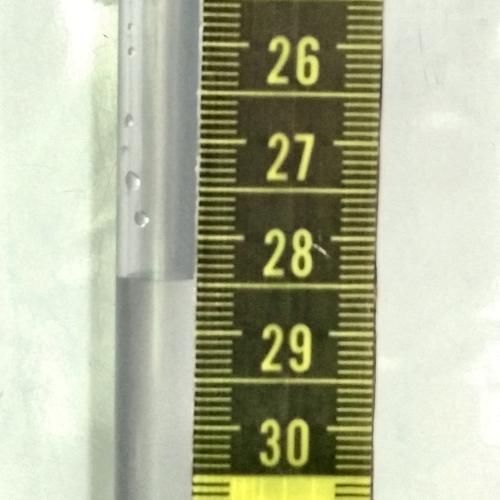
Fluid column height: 28.5 cm